Question: I'm trying to enable compression on my EC2 instance by adding the following to my .htaccess:
'''
<IfModule mod_deflate.c>
# Force compression for mangled headers.
# http://developer.yahoo.com/blogs/ydn/posts/2010/12/pushing-beyond-gzipping
<IfModule mod_setenvif.c>
<IfModule mod_headers.c>
SetEnvIfNoCase ^(Accept-EncodXng|X-cept-Encoding|X{15}|~{15}|-{15})$ ^((gzip|deflate)\s*,?\s*)+|[X~-]{4,13}$ HAVE_Accept-Encoding
RequestHeader append Accept-Encoding "gzip,deflate" env=HAVE_Accept-Encoding
</IfModule>
</IfModule>
# Compress all output labeled with one of the following MIME-types
# (for Apache versions below 2.3.7, you don't need to enable 'mod_filter'
# and can remove the '<IfModule mod_filter.c>' and '</IfModule>' lines
# as 'AddOutputFilterByType' is still in the core directives).
<IfModule mod_filter.c>
AddOutputFilterByType DEFLATE application/atom+xml application/javascript application/json application/ld+json application/rss+xml application/vnd.ms-fontobject application/x-font-ttf application/x-web-app-manifest+json application/xhtml+xml application/xml font/opentype image/svg+xml image/x-icon text/css text/html text/plain text/x-component text/xml
</IfModule>
'''
I've checked my server's httpd.conf and 'mod_deflate' is being loaded:

I'm running Apache 2.2.29
What else can I check to see what it's not working? :-/
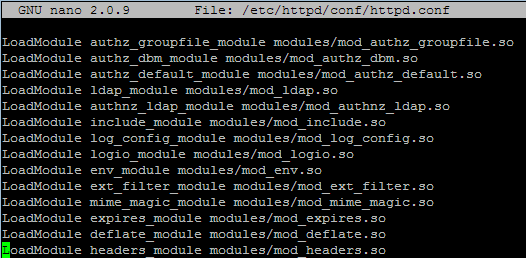
Answer: I needed to enable 'mod_filter'. Now it's working fine!